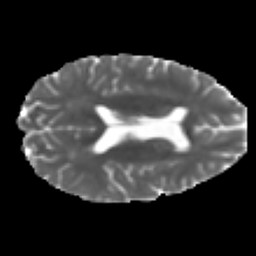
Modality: MD
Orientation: axial
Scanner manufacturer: ge
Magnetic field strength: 3 T
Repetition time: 7.98 s
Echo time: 0.0701 s